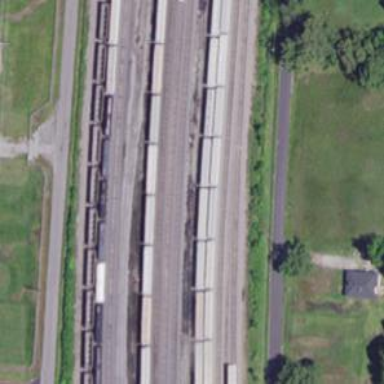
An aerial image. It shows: Railway yard in service.